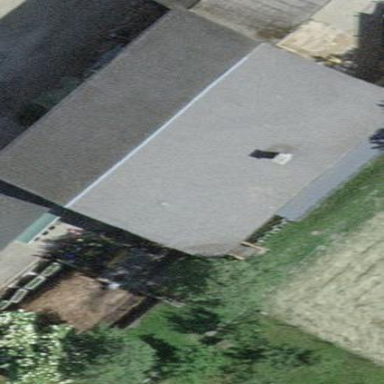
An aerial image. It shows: Simple house.